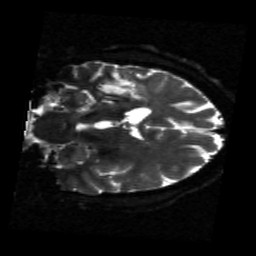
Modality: sbref
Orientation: coronal
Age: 42
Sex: male
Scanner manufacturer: siemens
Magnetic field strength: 3 T
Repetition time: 5.25 s
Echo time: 0.08 s